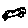
Label: car